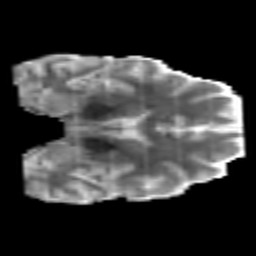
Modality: MD
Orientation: coronal
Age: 40
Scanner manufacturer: philips
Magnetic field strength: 3 T
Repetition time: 8.426 s
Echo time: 0.1273 s